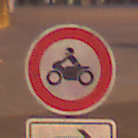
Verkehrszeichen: VerbotKraftraeder
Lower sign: RichtungsangabeDurchPfeile5
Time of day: Night
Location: Outdoor (Urban)
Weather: PartlyCloudy
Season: NotSpecified
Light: Artificial